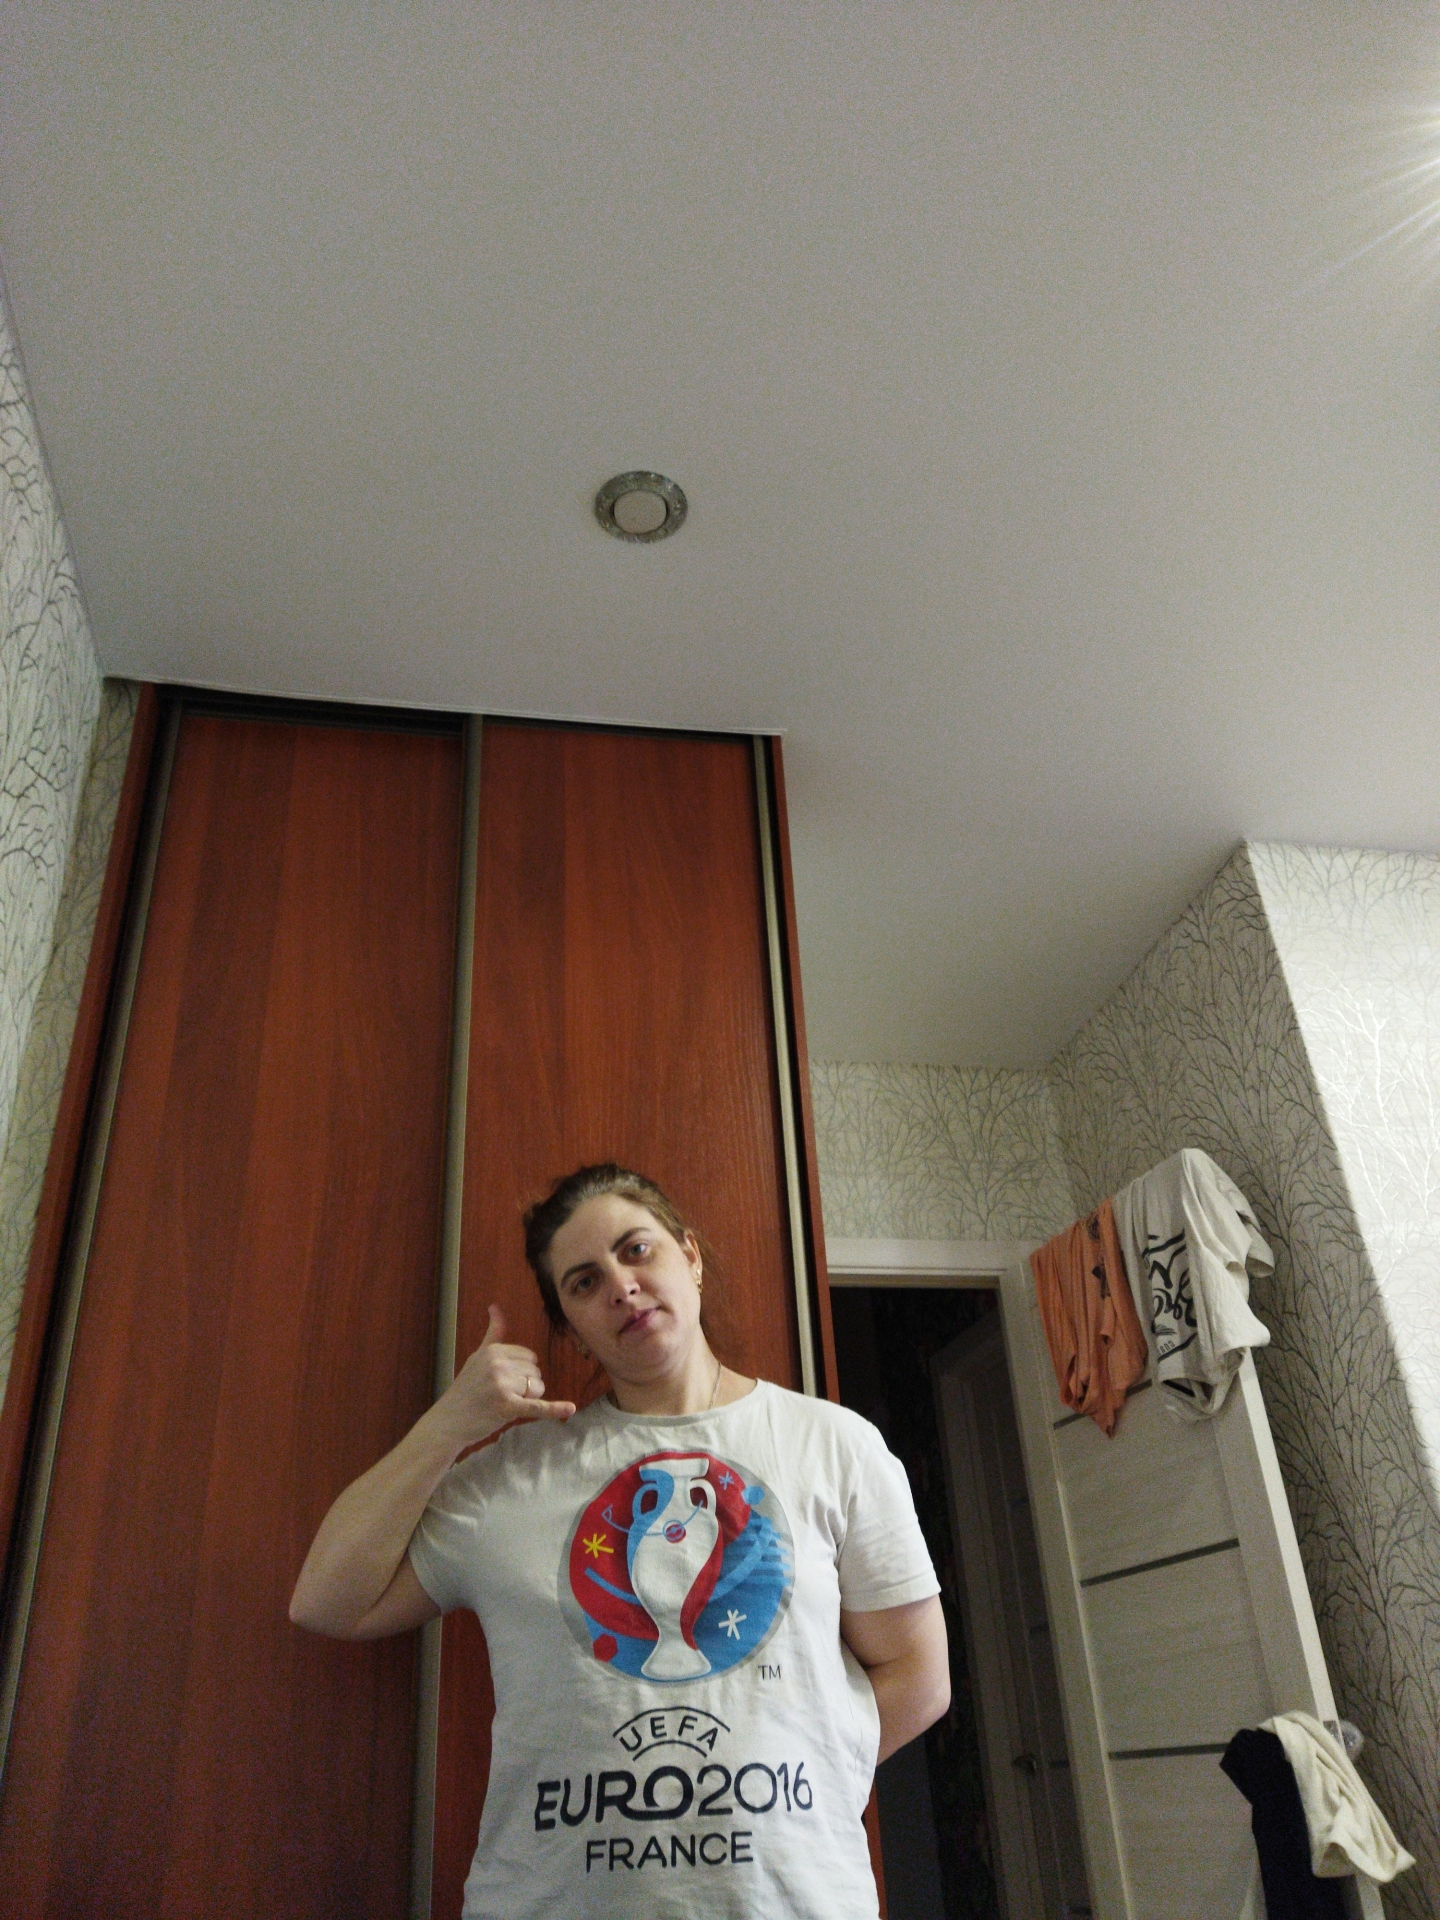
Label: noise